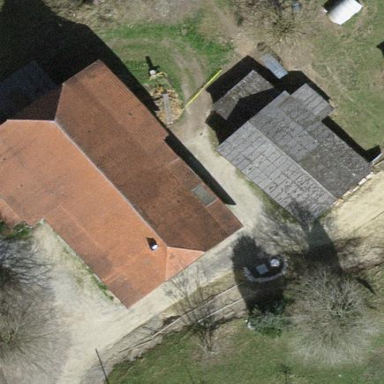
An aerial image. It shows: Farmyard area.